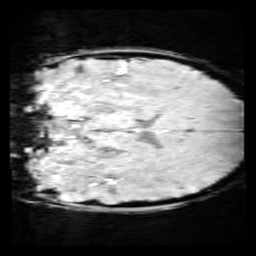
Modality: SWI
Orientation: coronal
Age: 11
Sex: male
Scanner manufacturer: siemens
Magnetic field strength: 3 T
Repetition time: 0.027 s
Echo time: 0.02 s